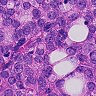
Metastatic tissue present: yes